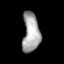
Tissue: prostate
Cell type: Endothelial cells
Senescence score: 0.684
Nuclear area (px): 662
Mean DAPI intensity: 164.353